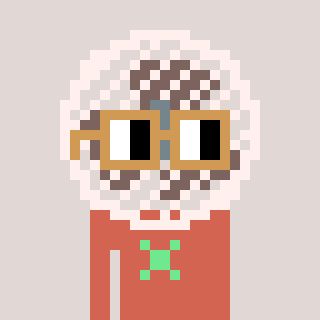
a pixel art character with square brown glasses, a fan-shaped head and a peachy-colored body on a warm background